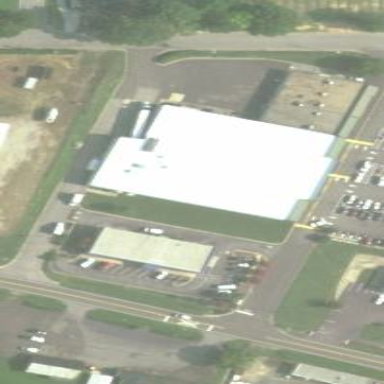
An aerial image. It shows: Supermarket building.